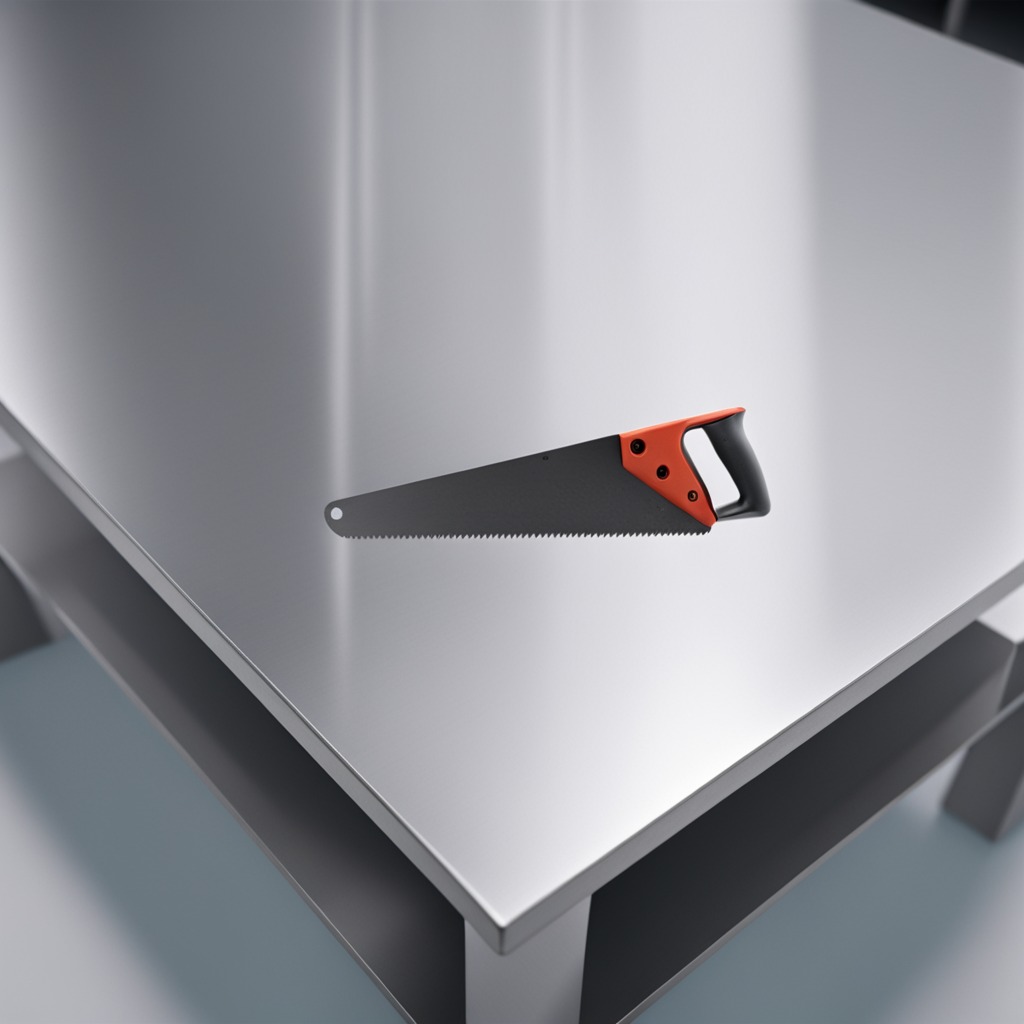
A handheld metal saw is lying on a stainless steel table in a high-end prototyping lab.